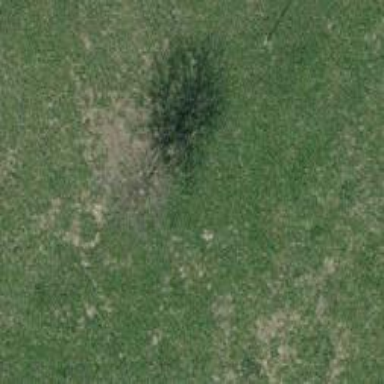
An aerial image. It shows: Single tag "natural: tree."